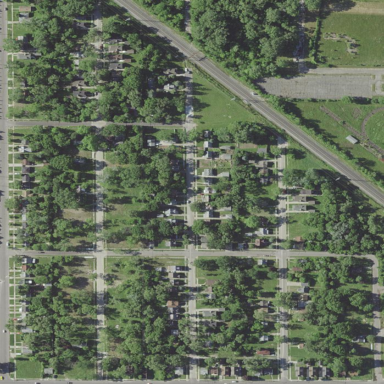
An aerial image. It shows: This residential area consists of single-family homes.